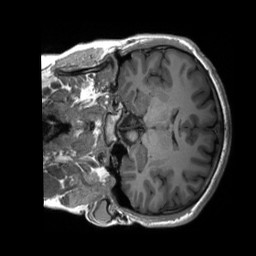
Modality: T1w
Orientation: coronal
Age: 16
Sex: male
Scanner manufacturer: siemens
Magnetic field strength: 3 T
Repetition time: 2.3 s
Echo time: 0.00232 s